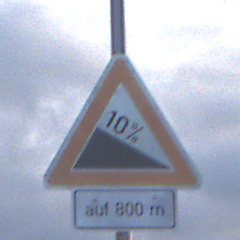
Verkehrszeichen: Gefaelle10
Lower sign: LaengeEinerStrecke5
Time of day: SunriseSunset
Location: Outdoor (Suburban)
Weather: PartlyCloudy
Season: NotSpecified
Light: Natural